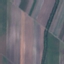
Label: AnnualCrop